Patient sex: F
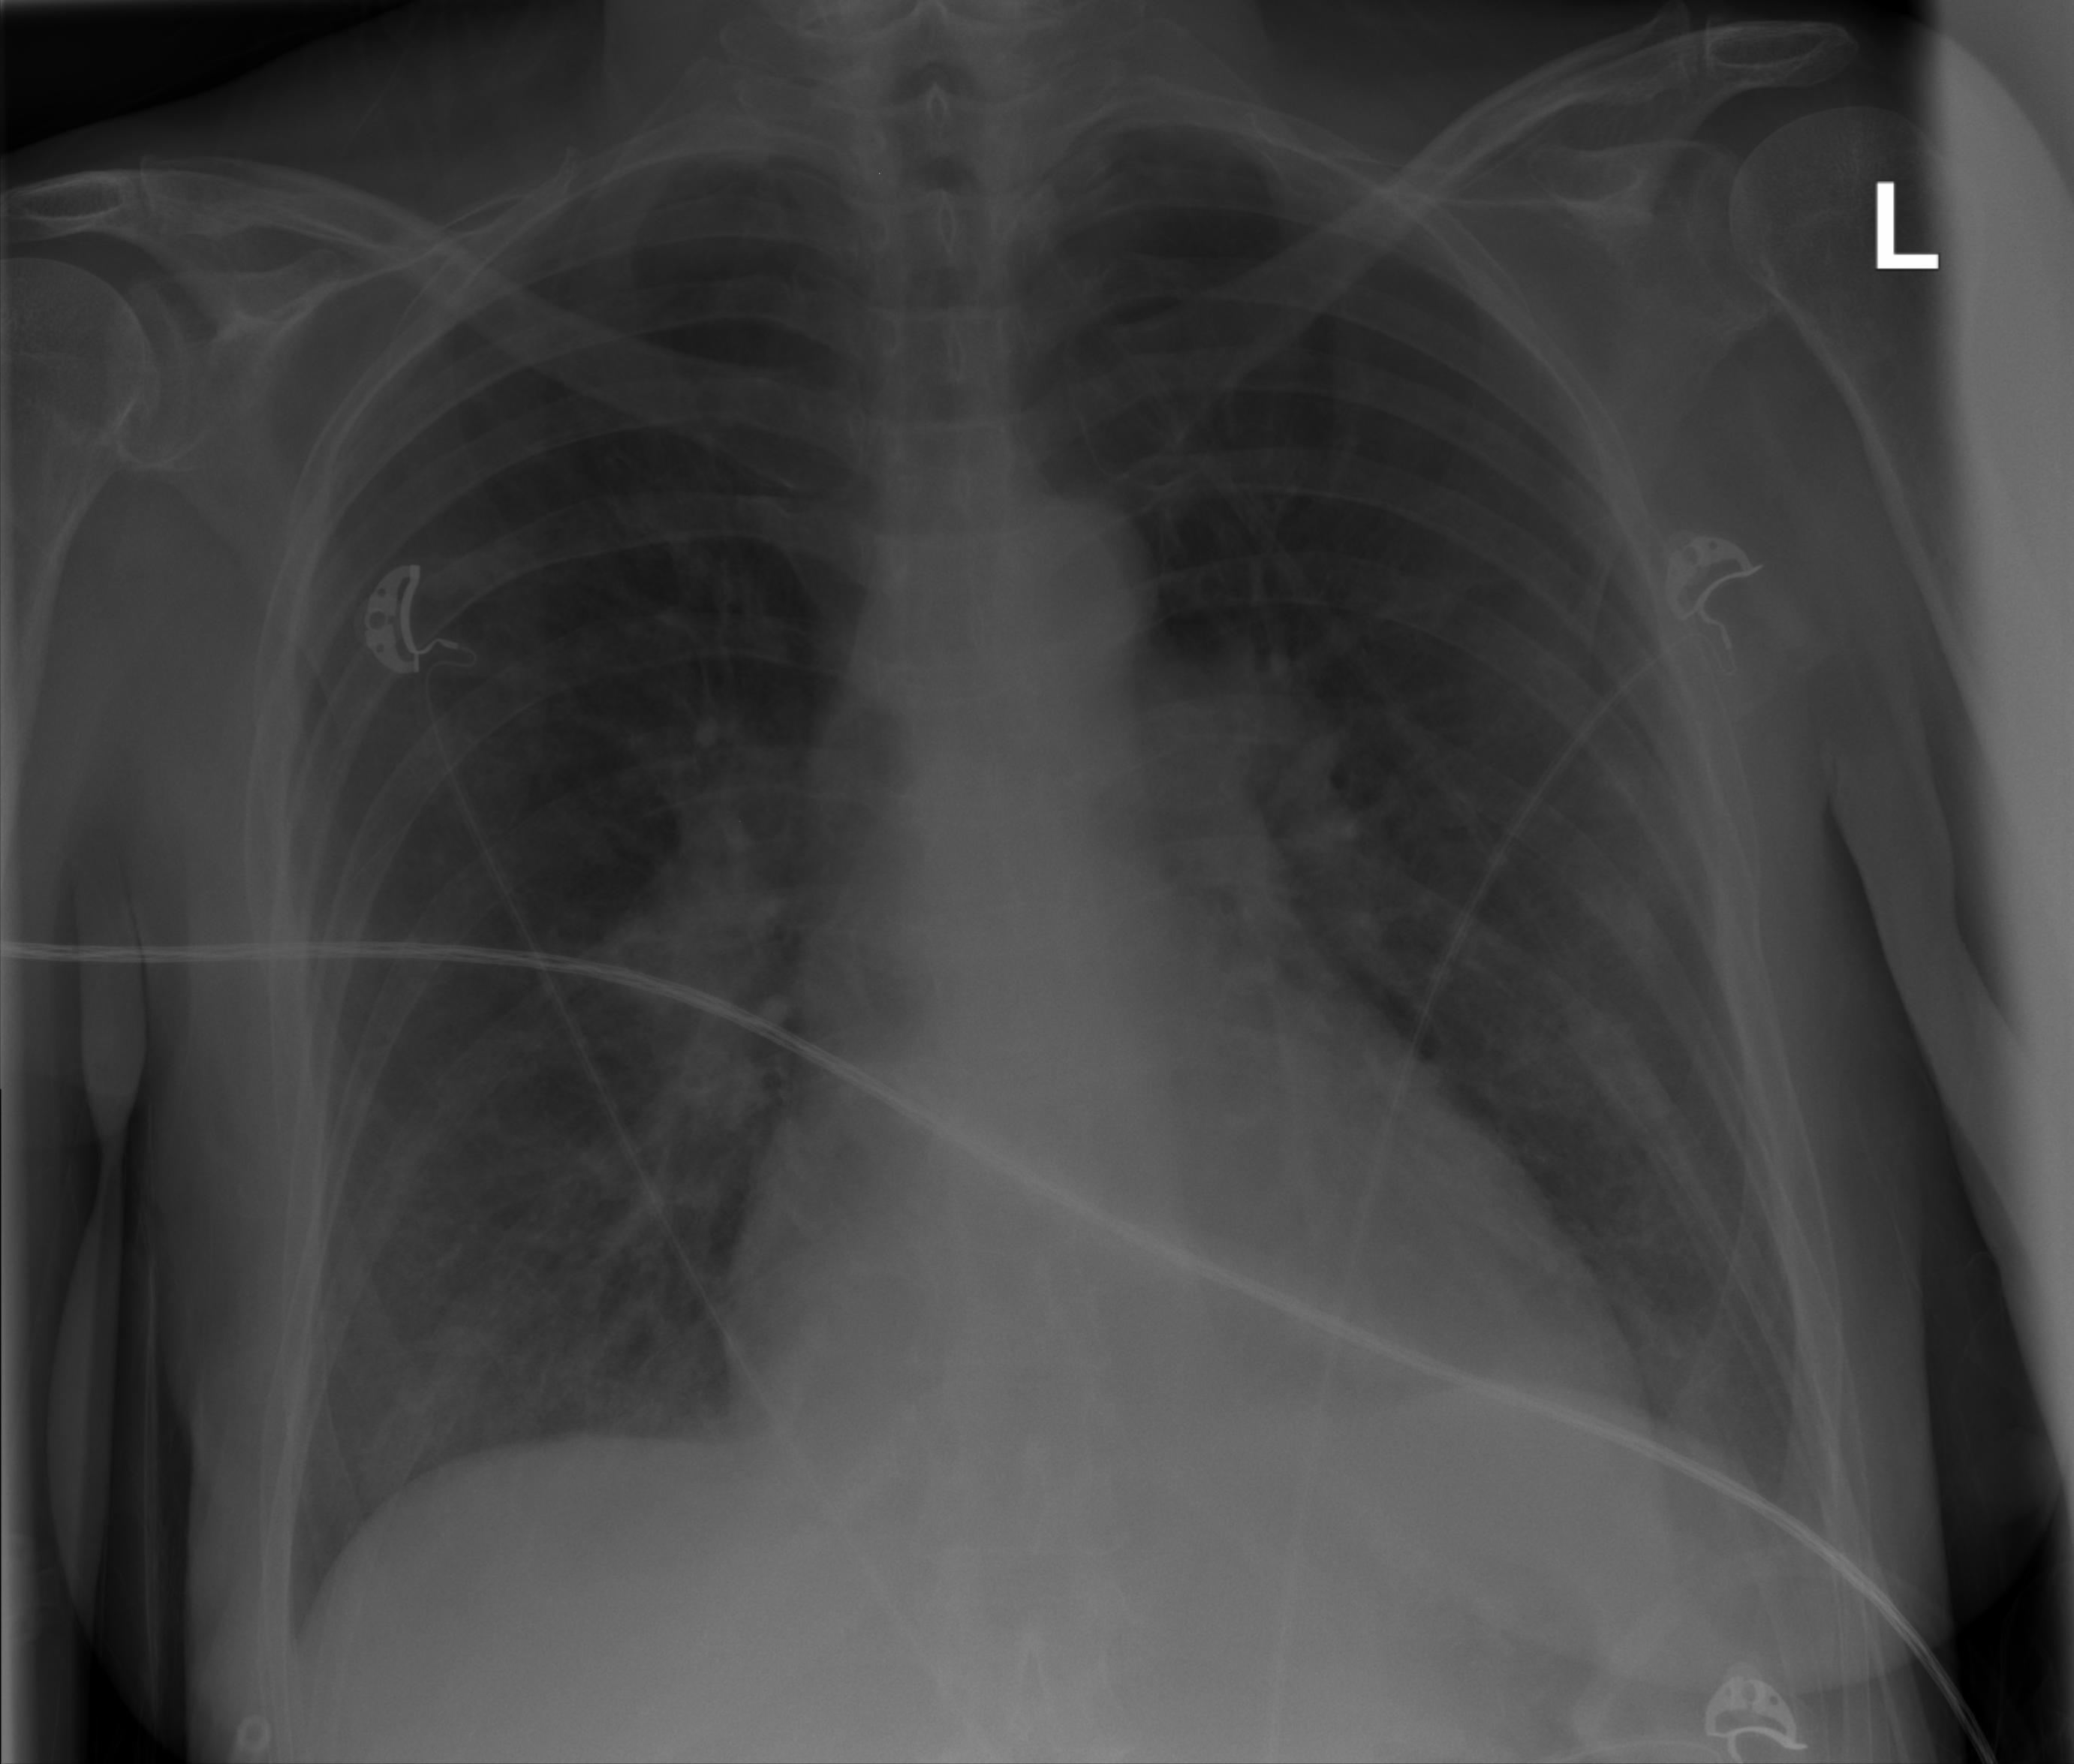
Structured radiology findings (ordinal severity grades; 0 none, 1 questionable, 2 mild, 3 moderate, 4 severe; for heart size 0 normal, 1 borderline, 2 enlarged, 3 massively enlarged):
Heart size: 2
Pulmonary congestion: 0
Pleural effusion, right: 0
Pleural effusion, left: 0
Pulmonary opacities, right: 2
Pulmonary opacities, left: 2
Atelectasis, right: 0
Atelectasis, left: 0